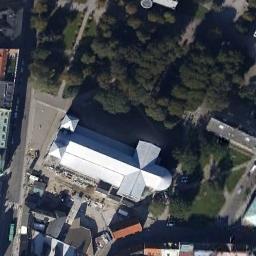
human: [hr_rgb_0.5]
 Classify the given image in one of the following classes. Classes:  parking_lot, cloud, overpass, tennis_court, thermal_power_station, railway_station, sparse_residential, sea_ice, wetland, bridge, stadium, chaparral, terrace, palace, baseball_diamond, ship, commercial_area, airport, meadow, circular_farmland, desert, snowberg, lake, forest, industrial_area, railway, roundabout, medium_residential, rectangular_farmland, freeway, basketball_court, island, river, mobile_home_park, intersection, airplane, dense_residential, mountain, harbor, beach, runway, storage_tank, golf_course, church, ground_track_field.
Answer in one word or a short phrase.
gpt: church